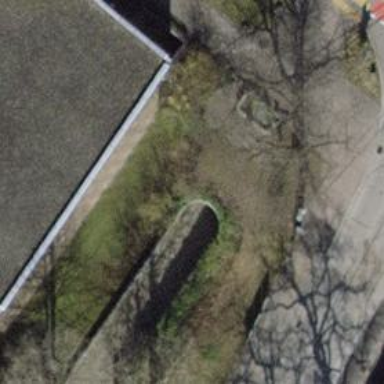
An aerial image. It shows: Parking entrance.